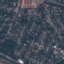
Label: Residential